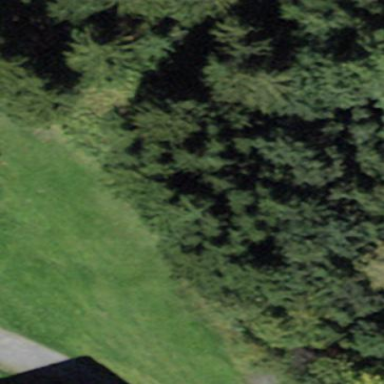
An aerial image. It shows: Forest area.